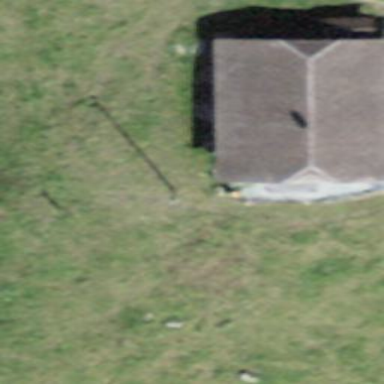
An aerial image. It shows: Cabin is depicted in the image.